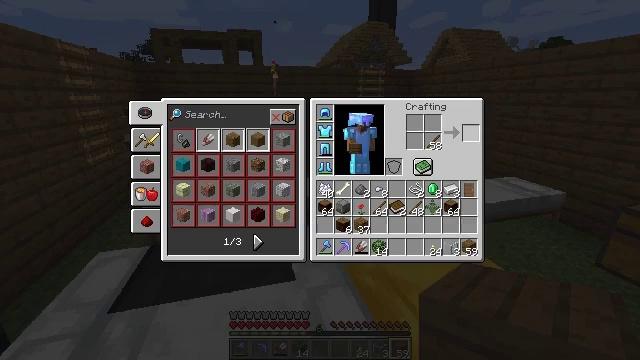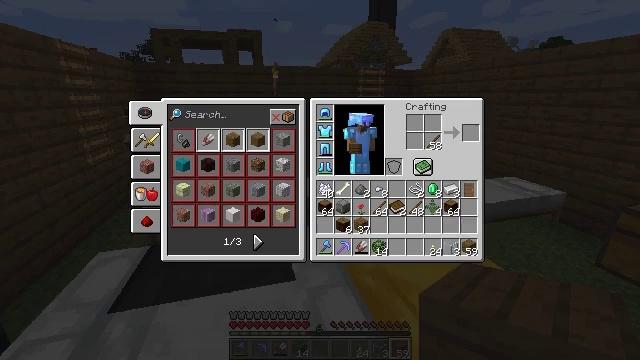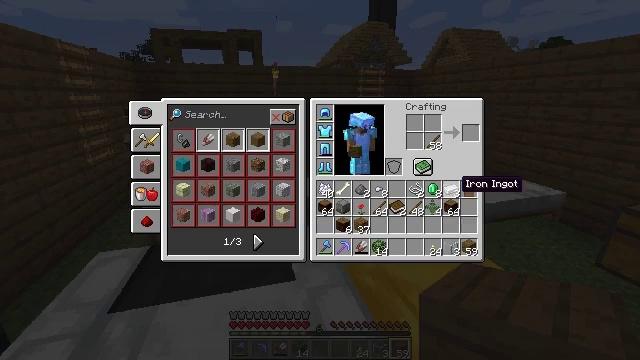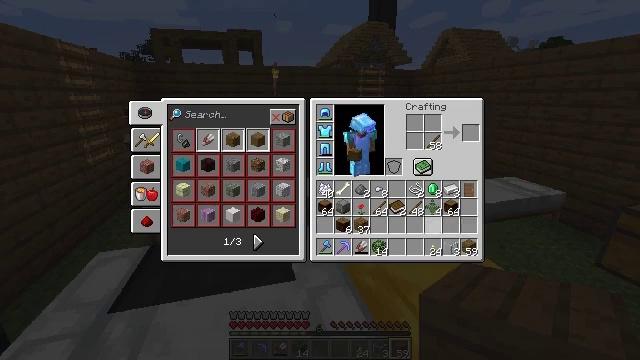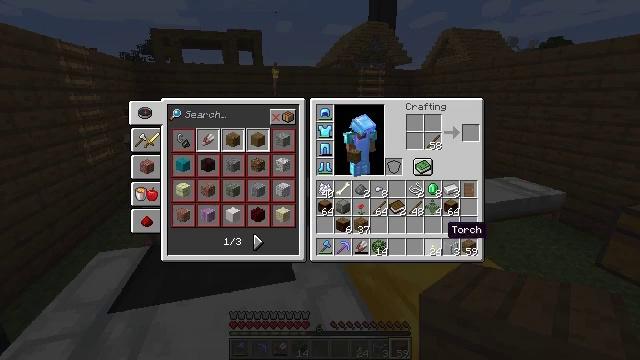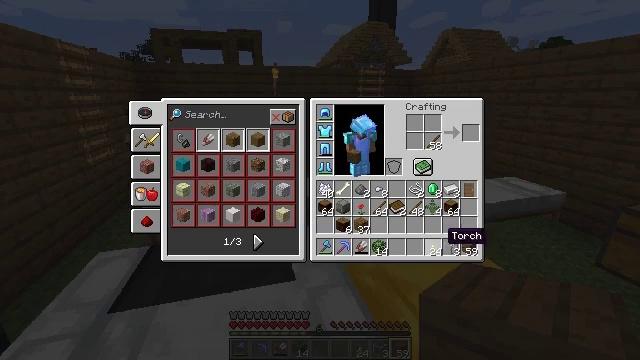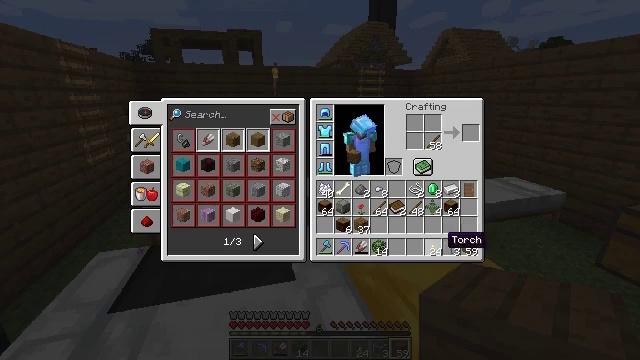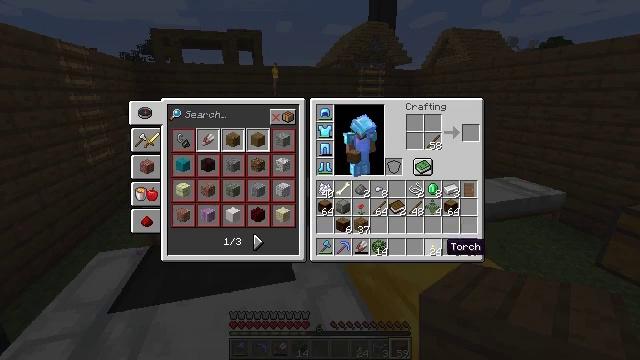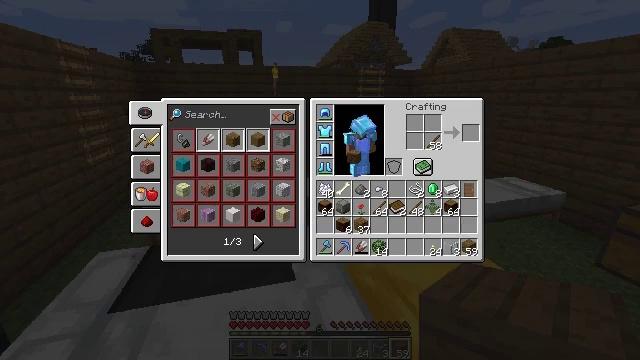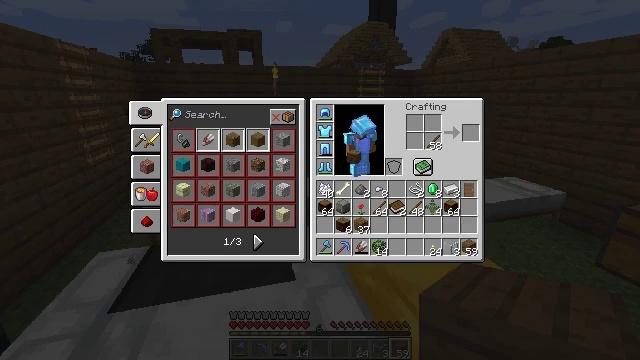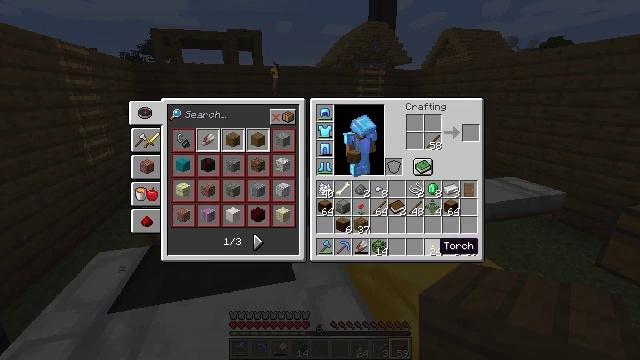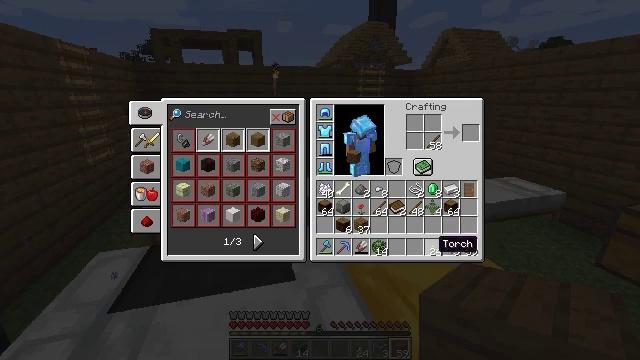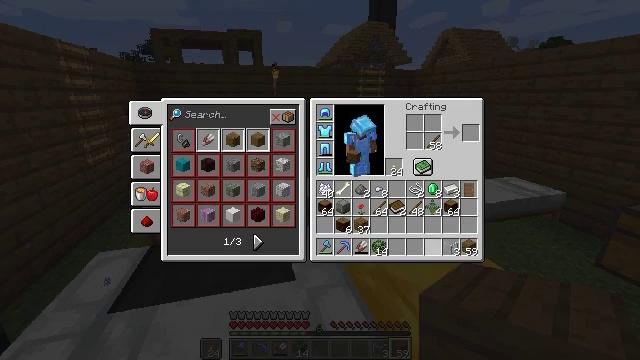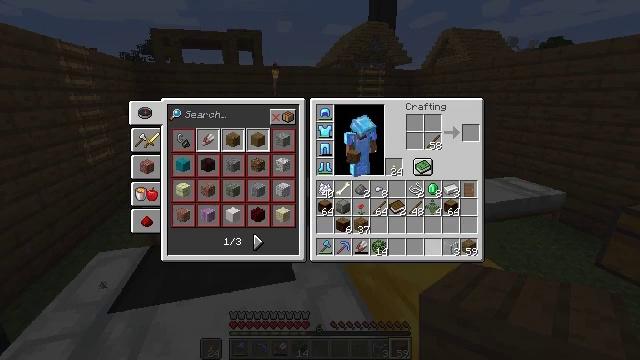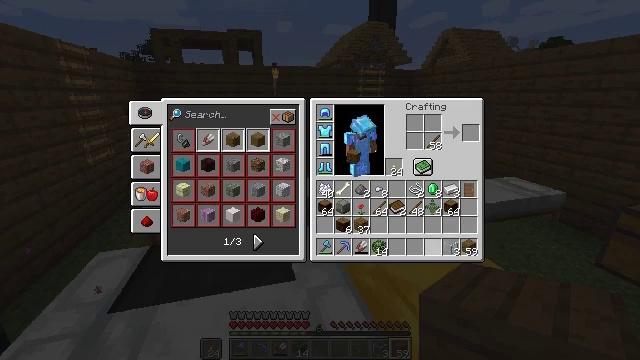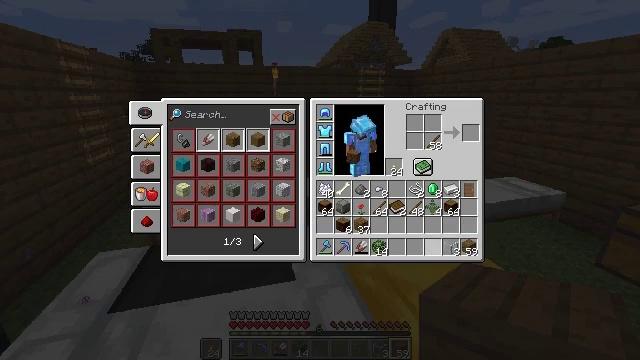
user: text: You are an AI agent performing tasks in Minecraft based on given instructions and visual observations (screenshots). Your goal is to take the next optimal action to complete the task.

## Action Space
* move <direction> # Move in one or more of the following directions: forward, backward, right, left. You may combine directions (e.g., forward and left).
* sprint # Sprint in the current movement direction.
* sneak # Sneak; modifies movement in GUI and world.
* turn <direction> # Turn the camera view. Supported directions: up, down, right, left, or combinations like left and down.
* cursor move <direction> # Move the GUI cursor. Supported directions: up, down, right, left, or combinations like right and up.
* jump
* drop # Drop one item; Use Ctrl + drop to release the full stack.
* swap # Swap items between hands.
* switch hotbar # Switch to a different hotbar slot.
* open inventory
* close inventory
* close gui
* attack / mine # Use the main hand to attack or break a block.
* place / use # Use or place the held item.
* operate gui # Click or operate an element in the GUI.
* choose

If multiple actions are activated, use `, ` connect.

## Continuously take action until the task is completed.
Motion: motion action
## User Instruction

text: Trim the tree by mining oak leaves.
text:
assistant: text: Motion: sneak, cursor move down, open gui
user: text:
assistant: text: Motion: sneak, cursor move left and down
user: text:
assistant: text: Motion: cursor move left and down
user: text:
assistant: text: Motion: cursor move down
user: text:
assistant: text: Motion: no_op
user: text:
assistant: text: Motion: no_op
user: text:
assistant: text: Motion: no_op
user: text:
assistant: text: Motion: no_op
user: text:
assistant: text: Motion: no_op
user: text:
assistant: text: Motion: no_op
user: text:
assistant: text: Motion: no_op
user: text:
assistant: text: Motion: no_op
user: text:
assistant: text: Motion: no_op
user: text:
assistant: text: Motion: no_op
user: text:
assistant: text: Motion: no_op
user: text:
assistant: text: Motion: no_op
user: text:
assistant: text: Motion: no_op
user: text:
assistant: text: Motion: no_op
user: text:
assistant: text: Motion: no_op
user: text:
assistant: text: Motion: no_op
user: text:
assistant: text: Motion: cursor move left
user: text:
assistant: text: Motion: cursor move left
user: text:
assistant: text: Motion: cursor move left
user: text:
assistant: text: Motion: turn left, close gui
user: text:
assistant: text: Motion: turn left and up
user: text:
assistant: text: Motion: turn left and up
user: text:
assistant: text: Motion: no_op
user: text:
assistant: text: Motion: no_op
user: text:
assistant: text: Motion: move forward
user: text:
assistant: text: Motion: move forward